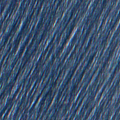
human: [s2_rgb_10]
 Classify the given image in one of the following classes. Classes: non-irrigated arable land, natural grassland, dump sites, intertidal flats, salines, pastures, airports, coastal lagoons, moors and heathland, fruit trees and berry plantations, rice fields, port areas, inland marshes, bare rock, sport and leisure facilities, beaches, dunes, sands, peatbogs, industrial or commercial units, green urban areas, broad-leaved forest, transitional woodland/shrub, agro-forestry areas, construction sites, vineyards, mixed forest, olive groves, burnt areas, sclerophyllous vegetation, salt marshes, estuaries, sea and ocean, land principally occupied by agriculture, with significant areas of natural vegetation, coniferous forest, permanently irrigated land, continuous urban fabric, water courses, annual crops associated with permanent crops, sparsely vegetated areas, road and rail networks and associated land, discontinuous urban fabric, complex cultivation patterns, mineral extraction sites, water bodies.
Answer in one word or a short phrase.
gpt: continuous urban fabric